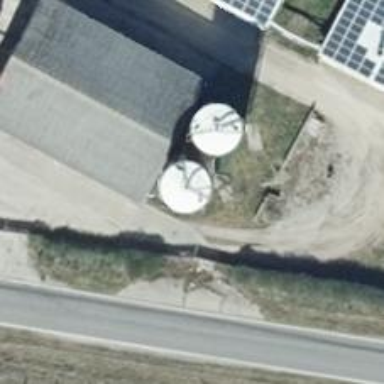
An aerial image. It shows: Storage tank for crops.